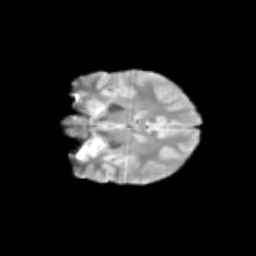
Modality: T2w
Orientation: coronal
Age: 12
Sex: female
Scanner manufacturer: siemens
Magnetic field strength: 3 T
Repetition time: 3.8 s
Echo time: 0.07 s